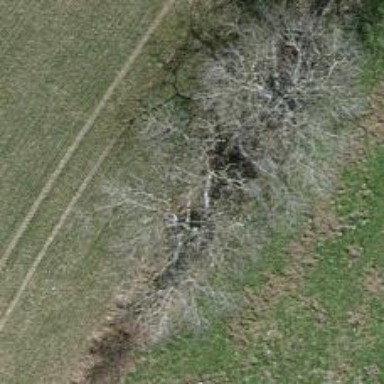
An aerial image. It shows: Beautiful tree in nature.